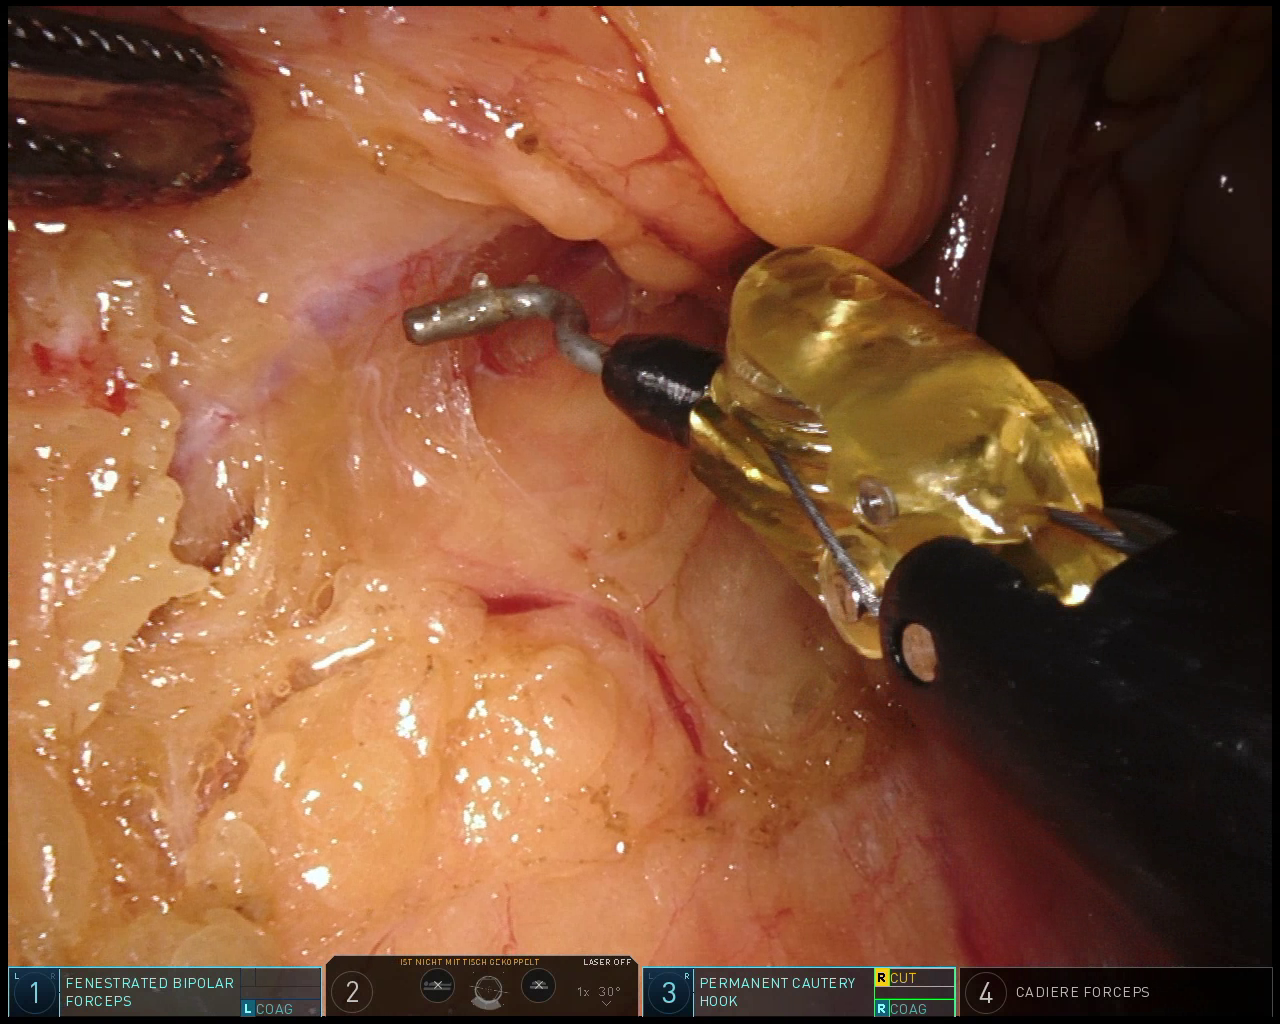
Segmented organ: inferior_mesenteric_artery
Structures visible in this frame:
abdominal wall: no
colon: yes
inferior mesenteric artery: yes
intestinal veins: no
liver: no
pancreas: no
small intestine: no
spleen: no
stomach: no
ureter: no
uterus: no
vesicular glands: no